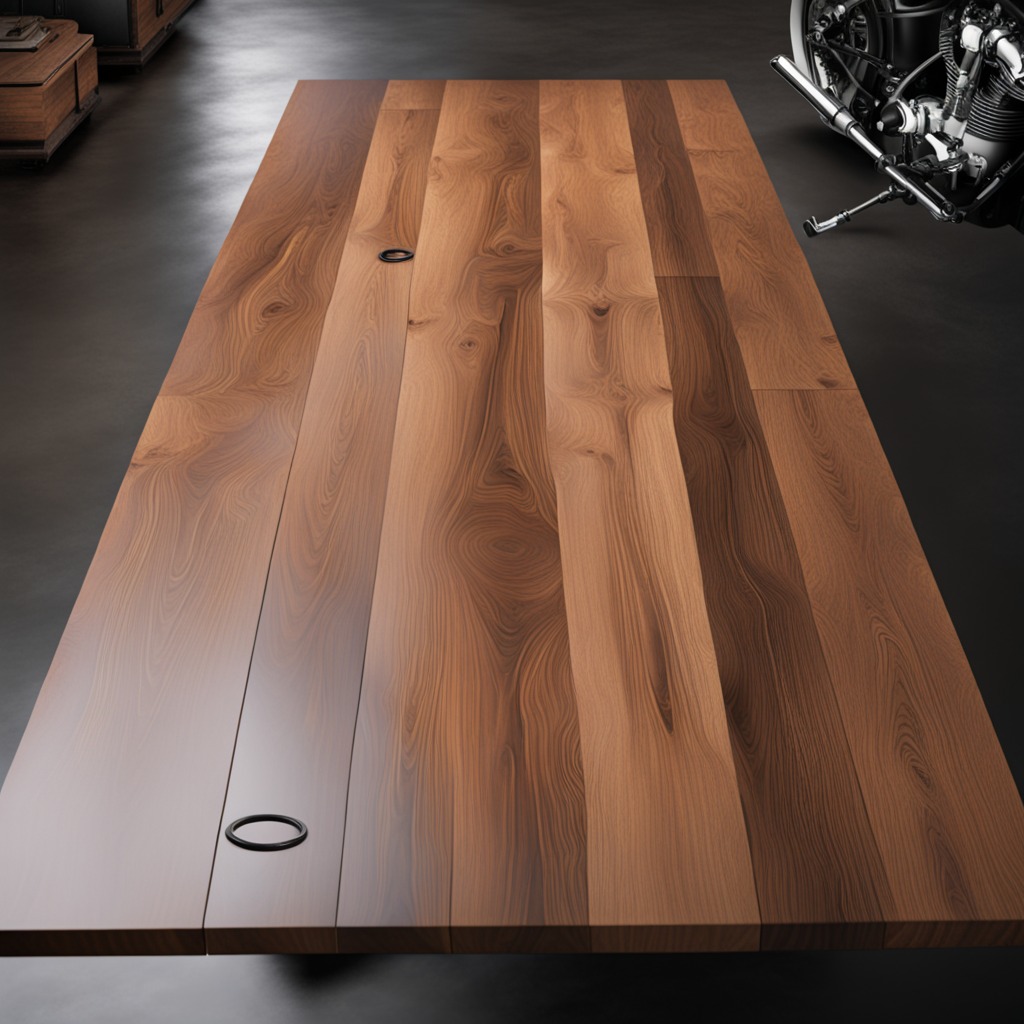
A rubber O-ring is lying on the wooden table in a vintage motorcycle garage.